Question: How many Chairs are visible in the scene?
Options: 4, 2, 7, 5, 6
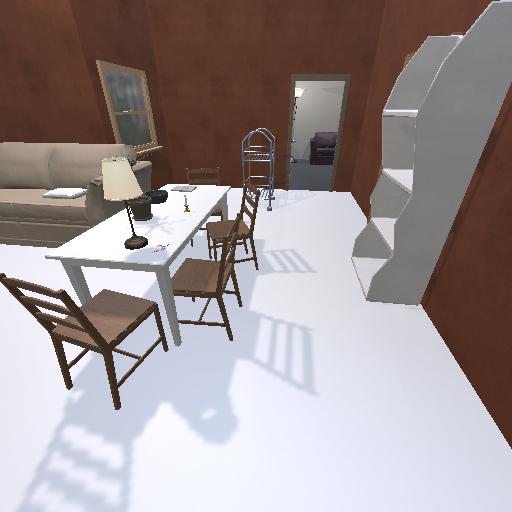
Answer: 4